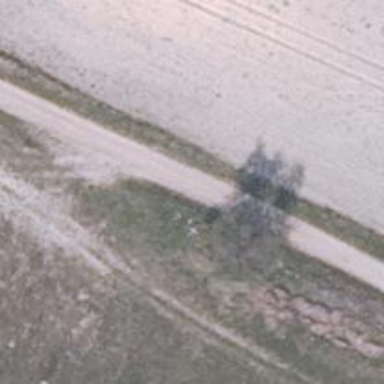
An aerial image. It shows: Service road with compacted grade2 tracktype.